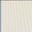
Piece: xx